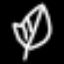
Label: leaf